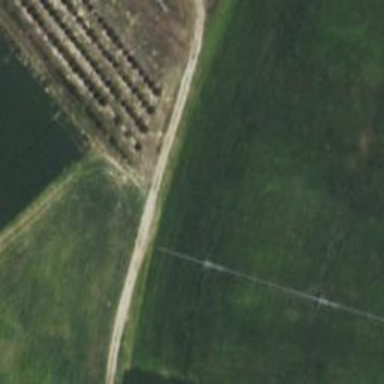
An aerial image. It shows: Row of trees in natural setting.